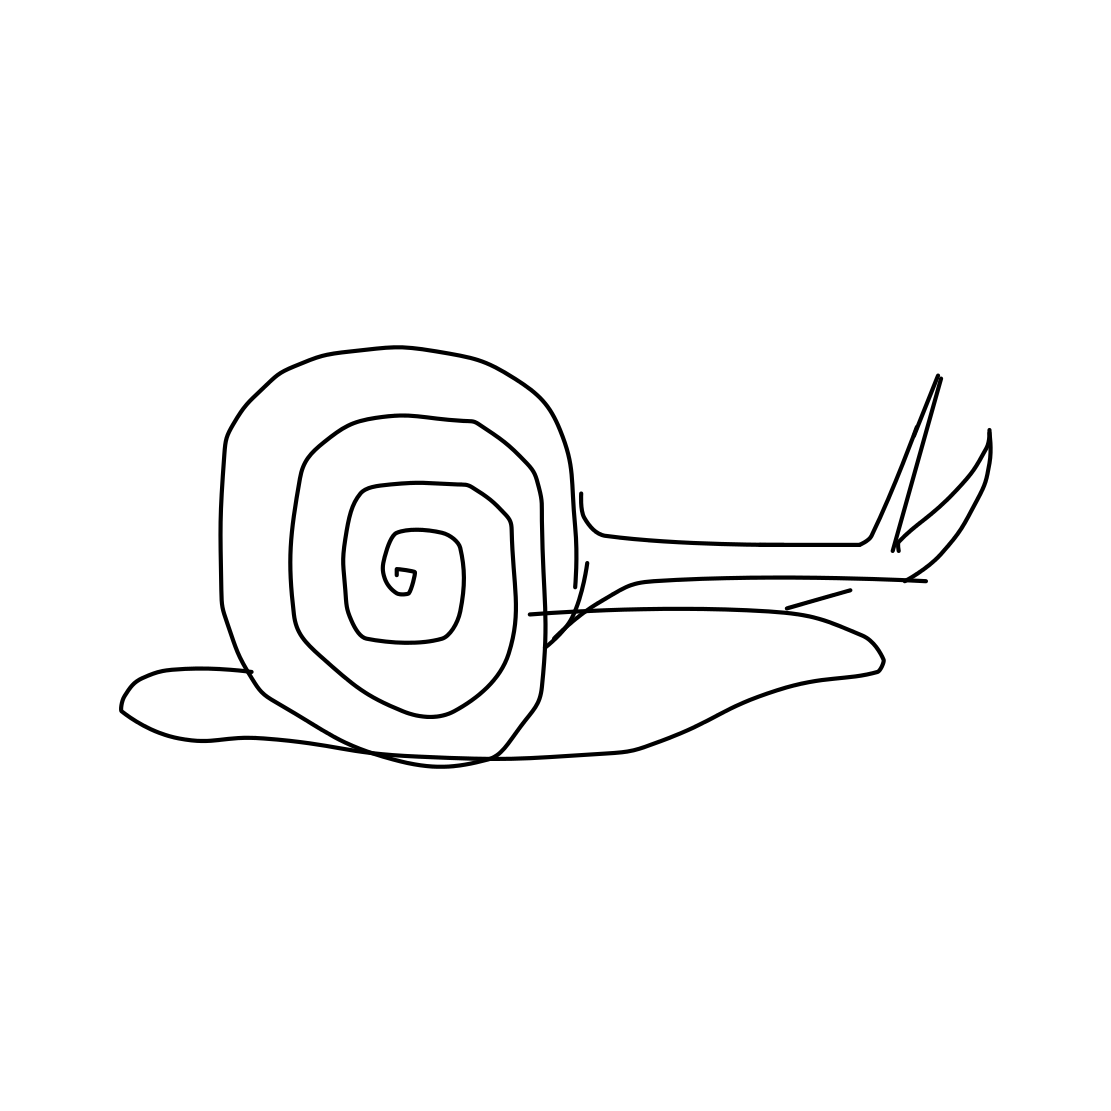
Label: snail